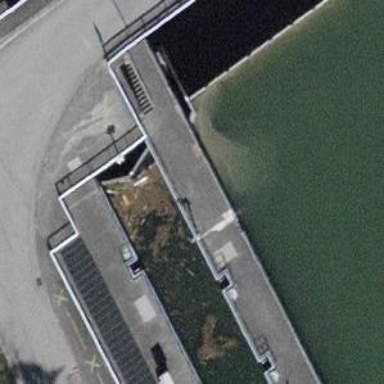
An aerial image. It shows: Lock gate on waterway.